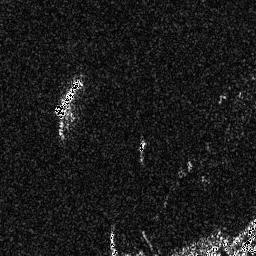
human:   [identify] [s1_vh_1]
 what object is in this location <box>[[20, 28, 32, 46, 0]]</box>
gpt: <ref>1 medium ship at the left</ref>